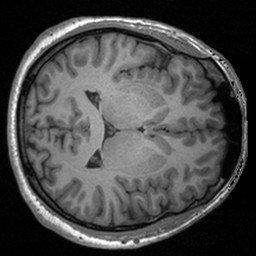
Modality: T1w
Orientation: axial
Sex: male
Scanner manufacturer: siemens
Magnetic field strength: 3 T
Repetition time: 1.9 s
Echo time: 0.00226 s